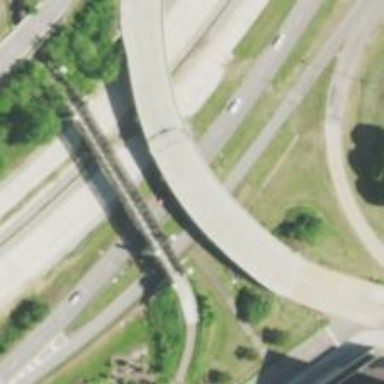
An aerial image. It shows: Tertiary_link road with bridge.